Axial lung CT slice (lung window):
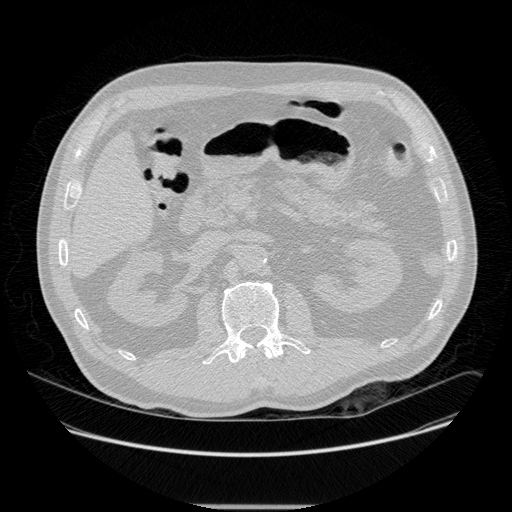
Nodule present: no